Interaction volume radius: 10 \u00c5
Interaction volume height: 25 \u00c5
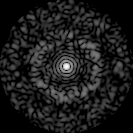
Disorder parameter: 0.8264